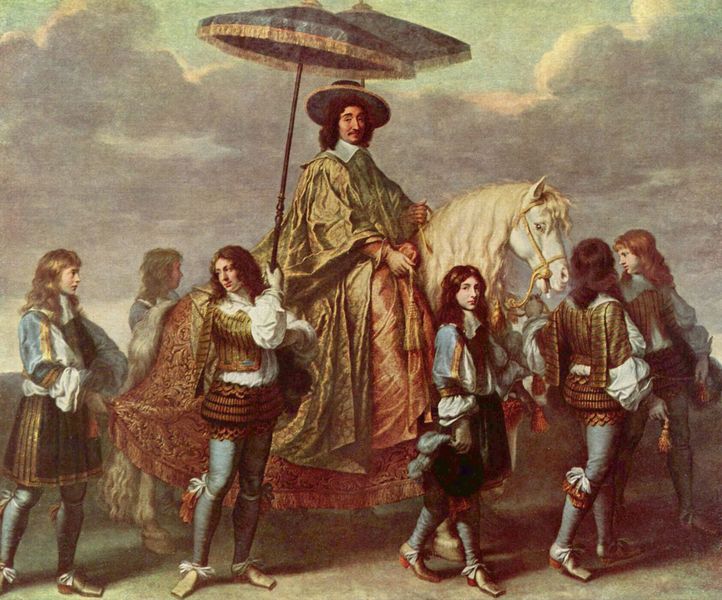
Titel: Der Kanzler Séguier beim Einzug Ludwigs XIV. in Paris im Jahre 1660
Künstler: Charles Le Brun
Standort: Paris
Institution: Musée du Louvre
Schlagwörter: blau, dunkel, gruppe, himmel, mann, schatten, umhang, weiß, wolken, grün, landschaft, menschen, damen, frankreich, grau, haar, hell, hut, licht, mund, männer, nase, paris, blick, rot, schirm, sonnenschirm, tuch, wolke, malerei, rock, bart, hemd, hose, barock, diener, gesicht, halten, kleidung, kragen, samt, herr, portrait, porträt, öl, sonne, fransen, gewand, gold, haare, kostüm, lange haare, mantel, reich, stoff, tücher, adel, decke, schleifen, england, locke, locken, rokoko, seide, pferd, pferde, reiter, ausritt, bewölkt, mähne, perücke, reiten, sattel, zügel, spanien, schuhe, hosen, knaben, hemden, warm, zug, nebel, ölgemälde, erhaben, kaiser, könig, streifen, robe, edel, strümpfe, gang, spaziergang, jacken, schirme, herrscher, tasche, brokat, fürst, schimmel, jüngling, mittelalter, strumpfhose, wams, empfang, malerie, baldachin, prozession, strumpfhosen, bommel, edelmann, sechs, gamaschen, ludwig, imperialismus, sonnenschirme, lakaien, shuhe, jünglinge, geschmeide, imperator, pagen, höflinge, gefolgschaft, knappen, begleiter, dienen, ludwig xiv, höfling, herrr, k, schirmträger, valequez, imperialist